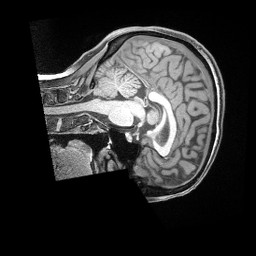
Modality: T1w
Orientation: sagittal
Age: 37
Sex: female
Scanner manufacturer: siemens
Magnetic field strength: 3 T
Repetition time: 2 s
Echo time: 0.00211 s